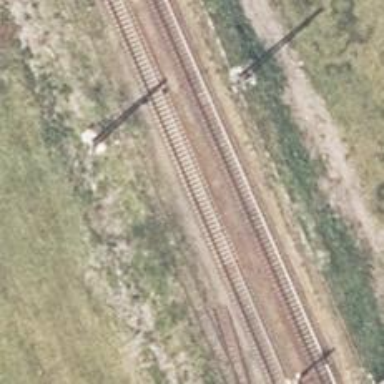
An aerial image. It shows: Abandoned railway.